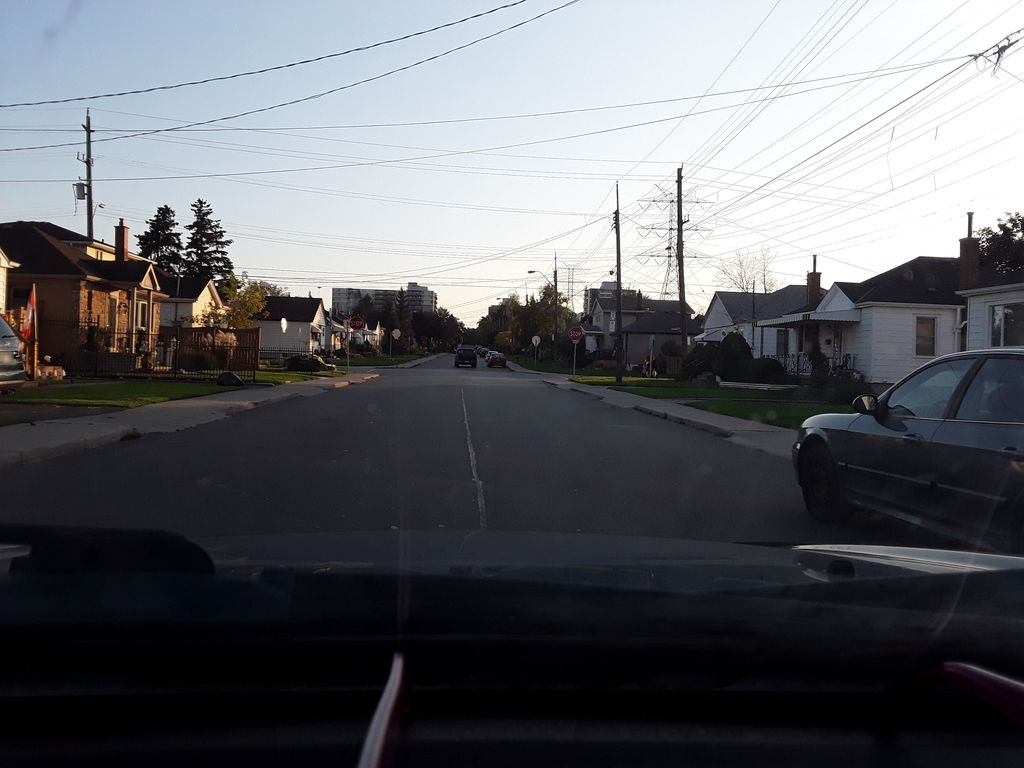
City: hamilton